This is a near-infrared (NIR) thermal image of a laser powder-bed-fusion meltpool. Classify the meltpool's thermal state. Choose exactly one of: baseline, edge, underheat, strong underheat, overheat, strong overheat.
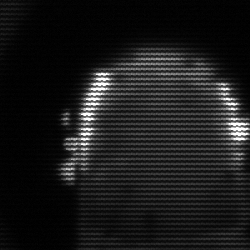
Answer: baseline